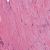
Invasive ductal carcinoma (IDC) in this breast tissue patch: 0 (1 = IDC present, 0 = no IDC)